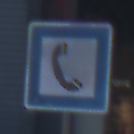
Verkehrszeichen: Fernsprecher
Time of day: SunriseSunset
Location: Outdoor (Urban)
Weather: PartlyCloudy
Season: NotSpecified
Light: Natural